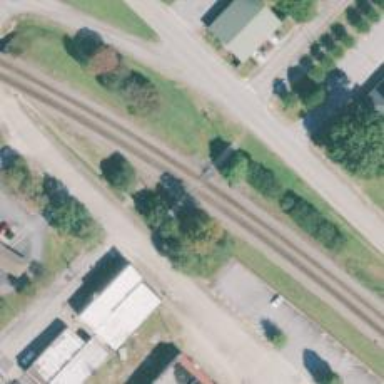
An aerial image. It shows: Crossing for the railway.